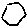
Label: hexagon